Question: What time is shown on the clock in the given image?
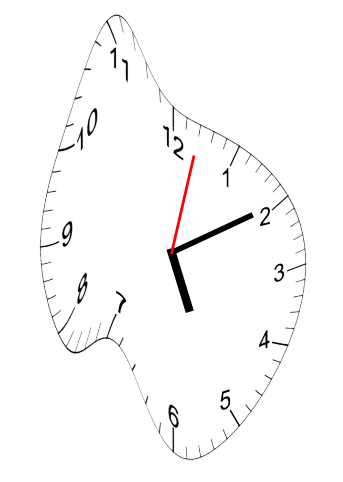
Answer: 05:10:02